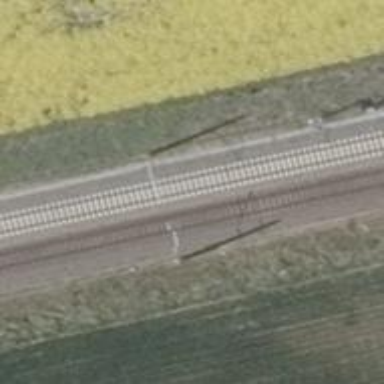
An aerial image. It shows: Milestone along the railway with catenary mast.